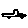
Label: car